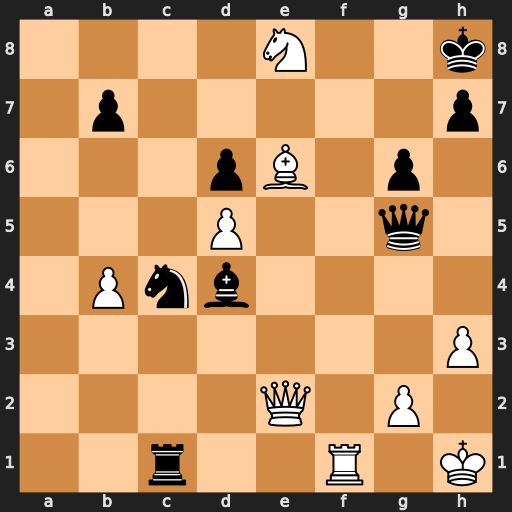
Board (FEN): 4N2k/1p5p/3pB1p1/3P2q1/1Pnb4/7P/4Q1P1/2r2R1K
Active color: w
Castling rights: -
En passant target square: -
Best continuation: Qxc4 Rxf1+ Qxf1